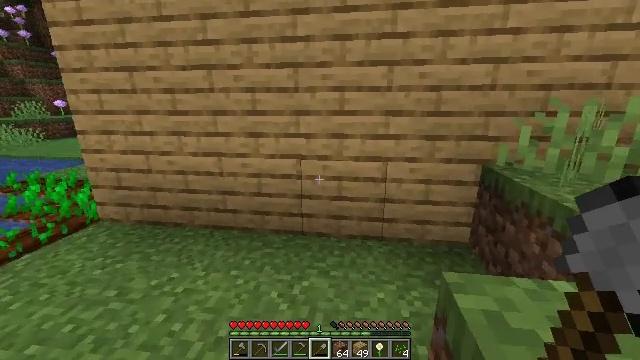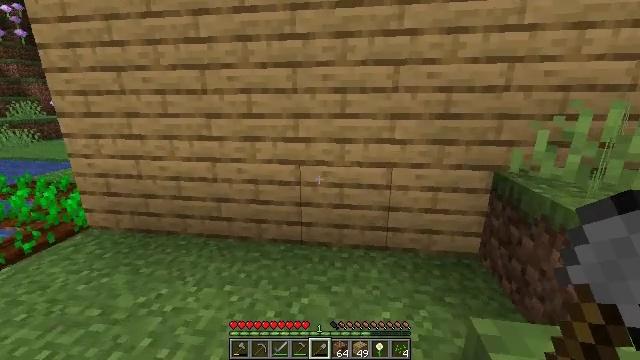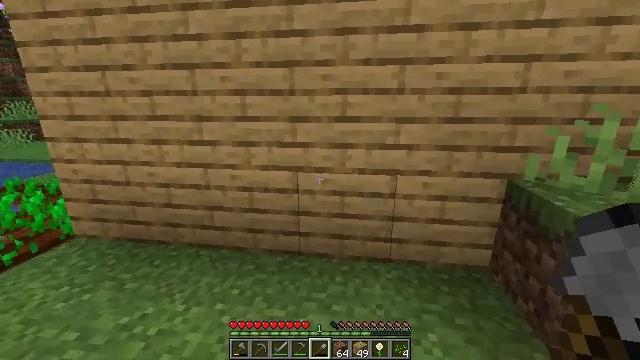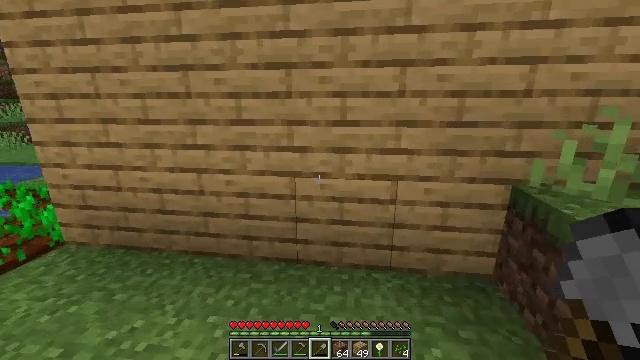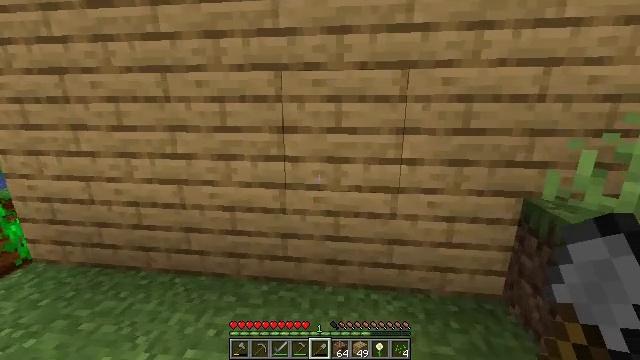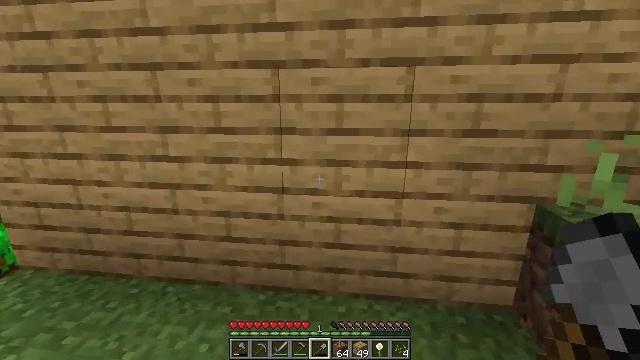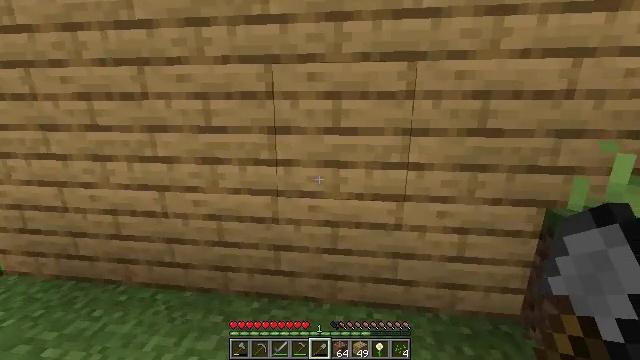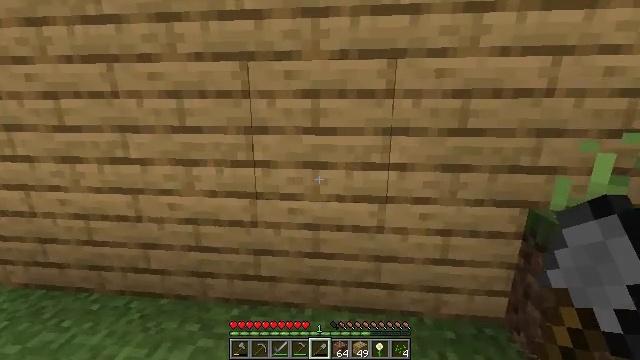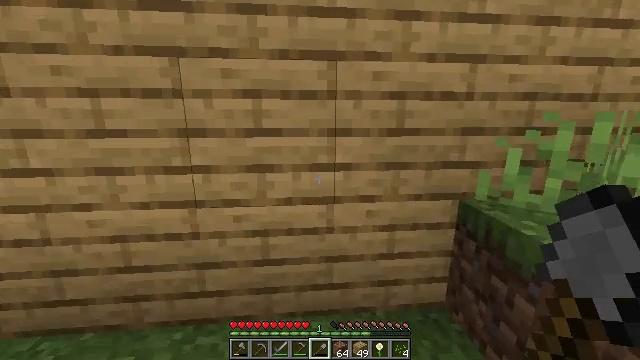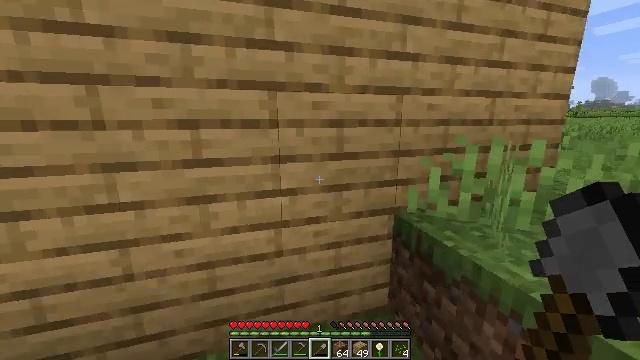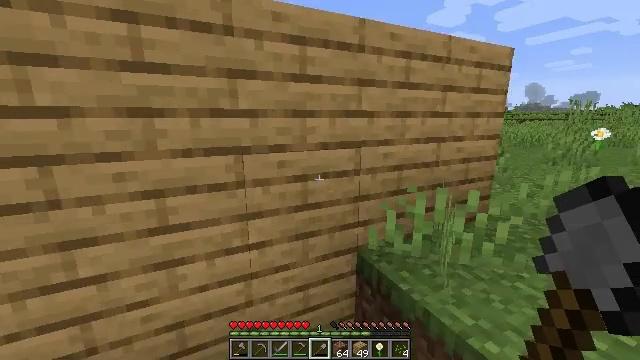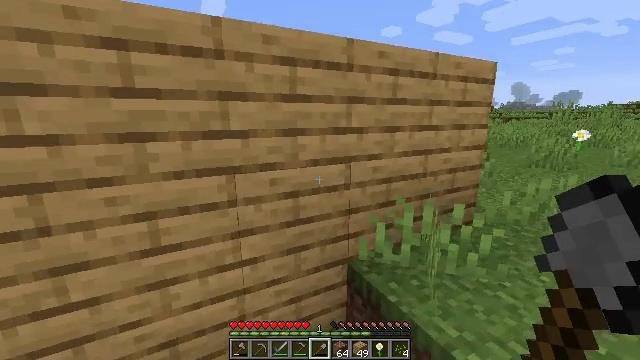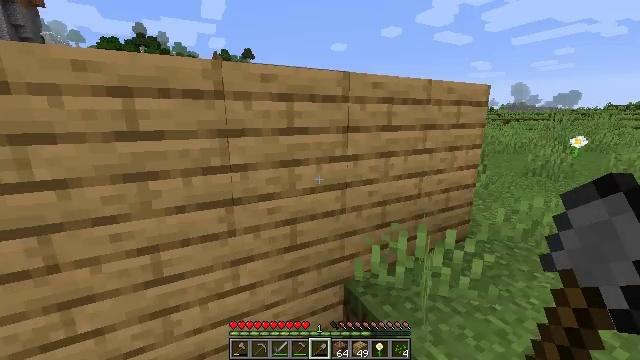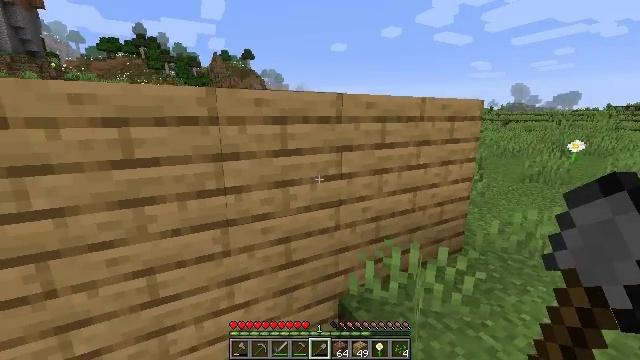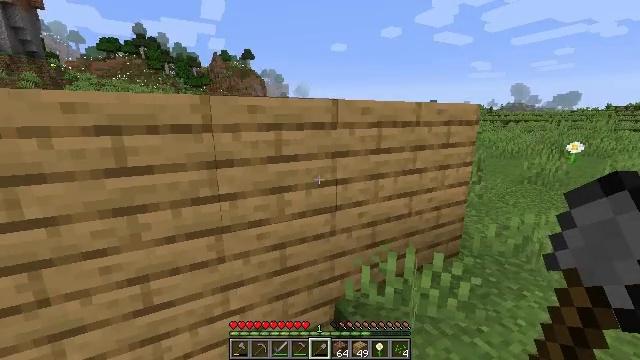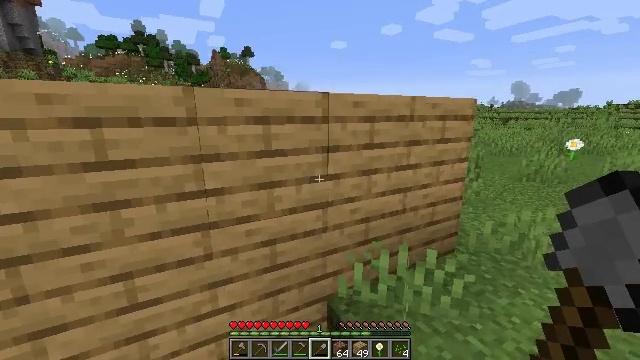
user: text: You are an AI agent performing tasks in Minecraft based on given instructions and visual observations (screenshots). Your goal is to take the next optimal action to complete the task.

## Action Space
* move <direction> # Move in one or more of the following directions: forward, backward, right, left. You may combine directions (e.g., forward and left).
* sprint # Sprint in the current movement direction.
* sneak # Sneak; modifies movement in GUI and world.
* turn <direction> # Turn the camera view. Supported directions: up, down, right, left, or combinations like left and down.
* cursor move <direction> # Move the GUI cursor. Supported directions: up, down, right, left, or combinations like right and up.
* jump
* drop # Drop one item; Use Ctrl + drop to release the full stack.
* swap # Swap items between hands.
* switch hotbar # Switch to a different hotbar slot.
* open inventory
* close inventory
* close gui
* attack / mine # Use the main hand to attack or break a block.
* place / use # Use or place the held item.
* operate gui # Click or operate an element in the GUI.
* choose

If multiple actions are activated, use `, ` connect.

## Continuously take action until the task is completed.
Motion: motion action
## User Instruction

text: Attack the oak planks to recycle it.
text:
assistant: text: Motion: move forward
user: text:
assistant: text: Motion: move forward
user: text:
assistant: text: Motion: move forward
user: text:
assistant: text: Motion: move forward, turn right
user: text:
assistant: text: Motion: no_op
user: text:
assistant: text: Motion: move right
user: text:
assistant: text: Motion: move right, turn right
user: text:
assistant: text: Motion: move right, turn right
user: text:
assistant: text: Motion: move right, turn right, jump
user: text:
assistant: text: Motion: move right, turn right, jump
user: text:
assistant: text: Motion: move right, turn right, jump
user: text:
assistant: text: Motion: move forward and move right, jump
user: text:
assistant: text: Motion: move forward and move right, jump
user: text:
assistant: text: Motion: move forward and move right
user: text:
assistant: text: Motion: move forward and move right
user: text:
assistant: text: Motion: move forward and move right
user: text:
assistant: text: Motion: move forward and move right
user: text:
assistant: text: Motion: move forward and move right
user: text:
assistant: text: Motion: move forward and move right
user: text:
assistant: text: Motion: move forward and move right
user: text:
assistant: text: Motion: move forward and move right
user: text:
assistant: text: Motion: move forward and move right
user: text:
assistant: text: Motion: move forward and move right, turn down
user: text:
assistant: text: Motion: move forward and move right, turn left and down
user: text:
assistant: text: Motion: move forward and move right, turn left and down
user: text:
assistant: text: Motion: move forward and move right, turn left and down
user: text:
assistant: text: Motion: move forward and move right
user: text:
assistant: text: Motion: move forward and move right
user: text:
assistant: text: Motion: move forward and move right, turn left
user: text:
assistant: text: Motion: move forward and move right, turn left and up